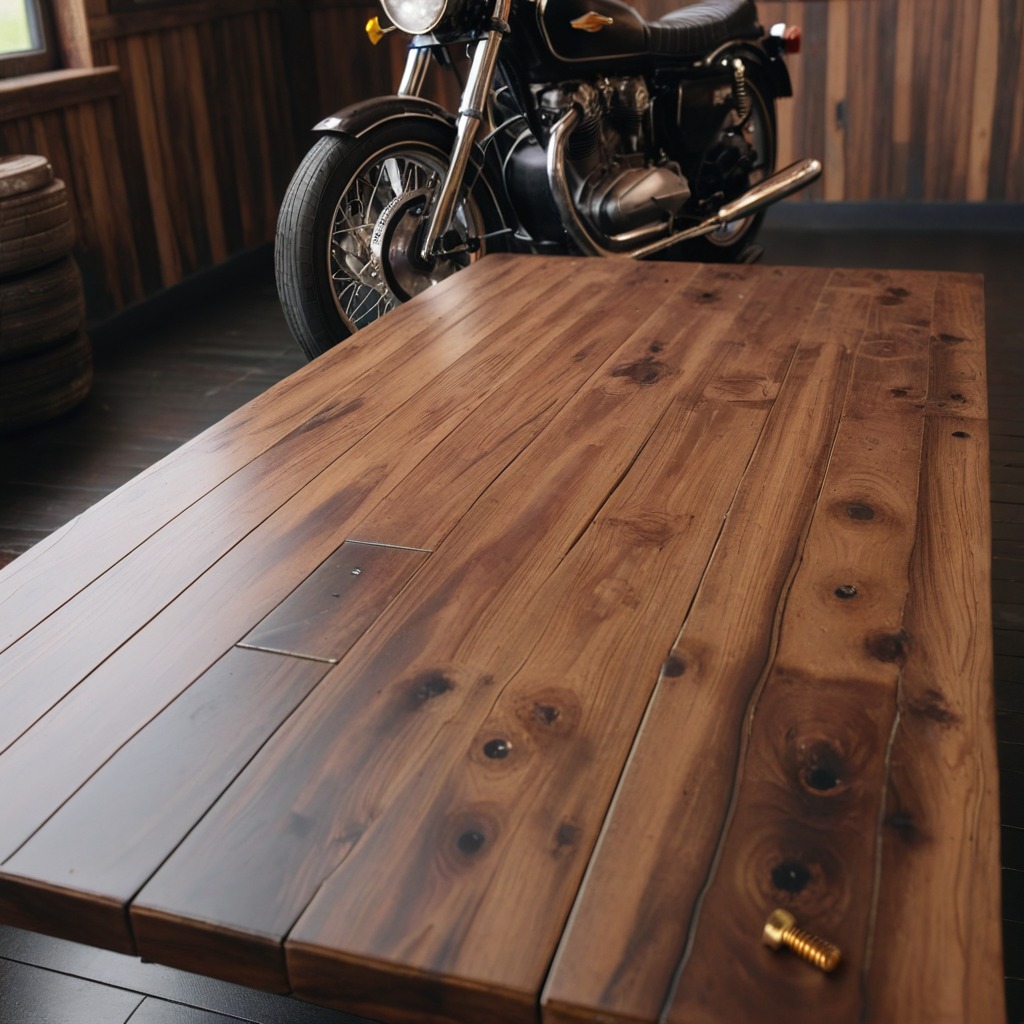
A metal screw lying on an oil-spilled wooden table in a vintage motorcycle garage.